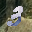
Label: 3